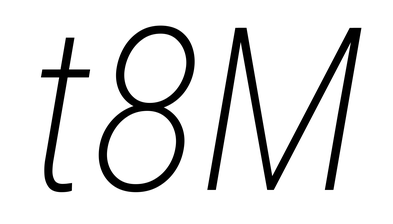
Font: Roboto-Italic_Condensed_ExtraLight_Italic